Interaction volume radius: 5 \u00c5
Interaction volume height: 20 \u00c5
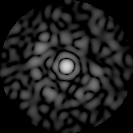
Disorder parameter: 0.8101